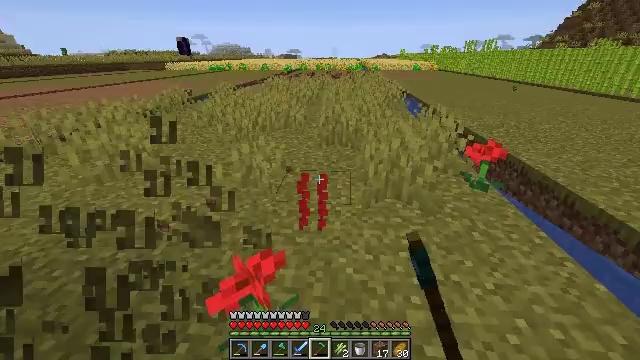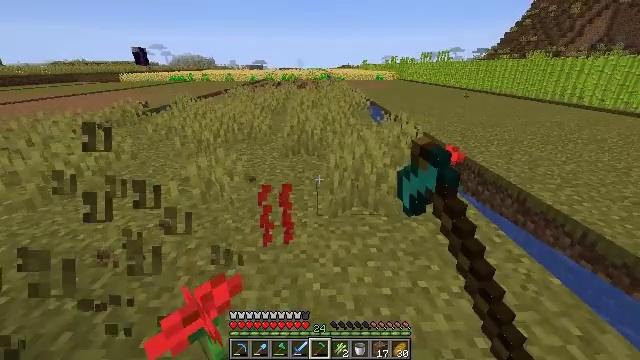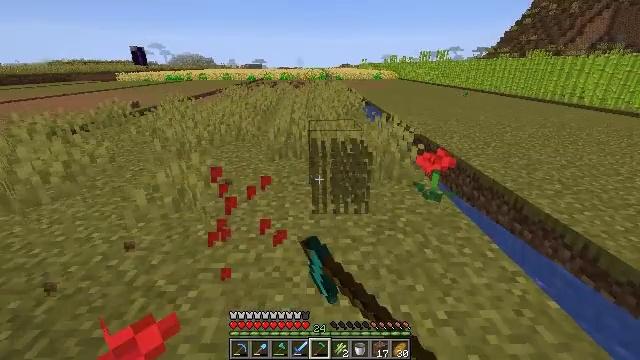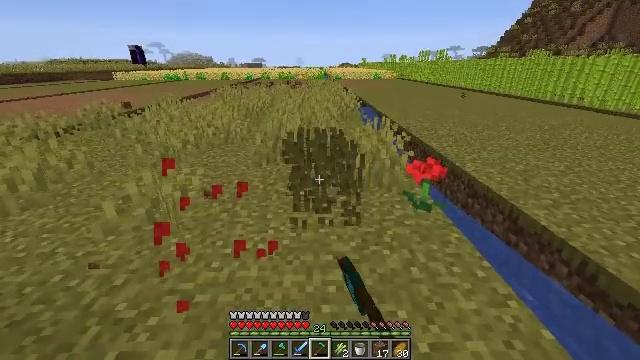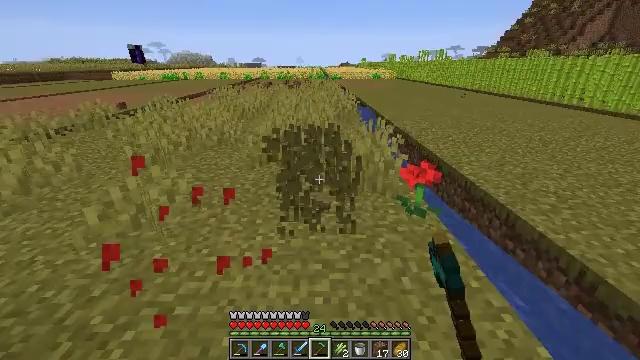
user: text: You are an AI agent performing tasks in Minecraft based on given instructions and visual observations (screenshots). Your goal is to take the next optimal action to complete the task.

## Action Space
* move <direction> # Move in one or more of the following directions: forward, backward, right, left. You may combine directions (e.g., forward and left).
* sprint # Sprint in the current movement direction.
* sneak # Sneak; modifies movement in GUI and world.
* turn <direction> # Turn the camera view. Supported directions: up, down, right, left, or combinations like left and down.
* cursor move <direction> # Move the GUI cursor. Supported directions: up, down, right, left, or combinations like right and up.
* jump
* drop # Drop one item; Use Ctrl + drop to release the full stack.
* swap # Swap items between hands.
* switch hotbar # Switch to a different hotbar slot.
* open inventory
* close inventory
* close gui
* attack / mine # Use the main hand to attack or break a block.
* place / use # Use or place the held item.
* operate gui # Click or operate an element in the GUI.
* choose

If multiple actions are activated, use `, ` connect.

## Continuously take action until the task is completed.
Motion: motion action
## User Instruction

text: Break the poppy plant.
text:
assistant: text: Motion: move forward and move right, turn right and up, attack / mine
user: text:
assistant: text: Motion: move forward and move right, attack / mine
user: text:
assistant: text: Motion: move forward and move right, attack / mine
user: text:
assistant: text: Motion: move forward and move right, attack / mine
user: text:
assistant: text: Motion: attack / mine